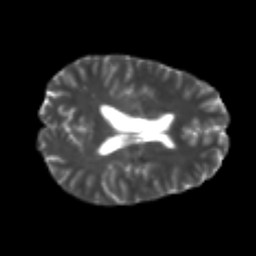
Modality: T2w
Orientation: axial
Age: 25
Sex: male
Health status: healthy
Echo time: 0.074 s